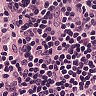
Metastatic tissue present: no